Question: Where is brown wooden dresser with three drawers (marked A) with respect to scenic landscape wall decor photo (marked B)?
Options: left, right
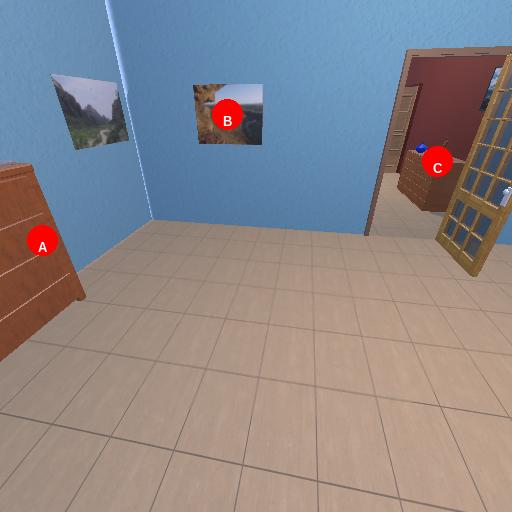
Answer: left